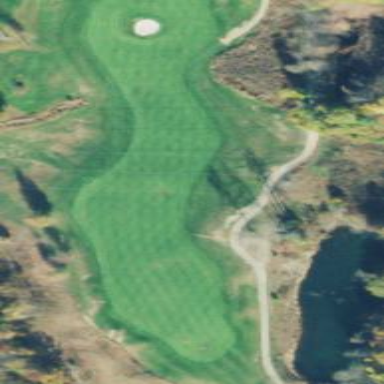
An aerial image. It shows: Golf fairway in the image.